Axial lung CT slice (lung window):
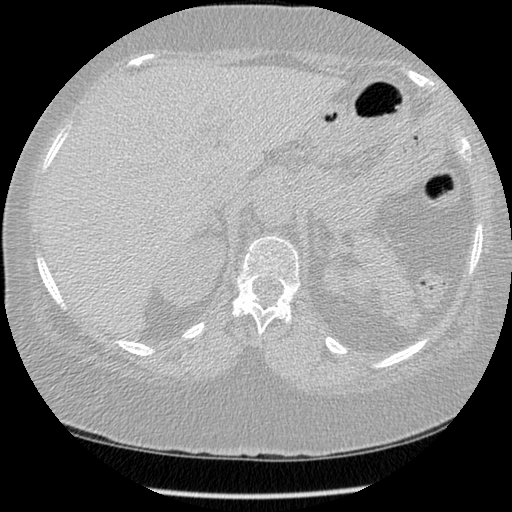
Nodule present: no